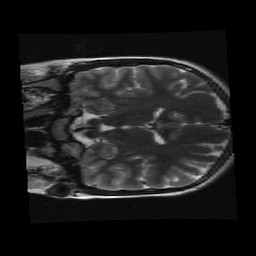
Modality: T2w
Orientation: coronal
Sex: female
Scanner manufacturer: ge
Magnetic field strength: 3 T
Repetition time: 5 s
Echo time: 0.101 s